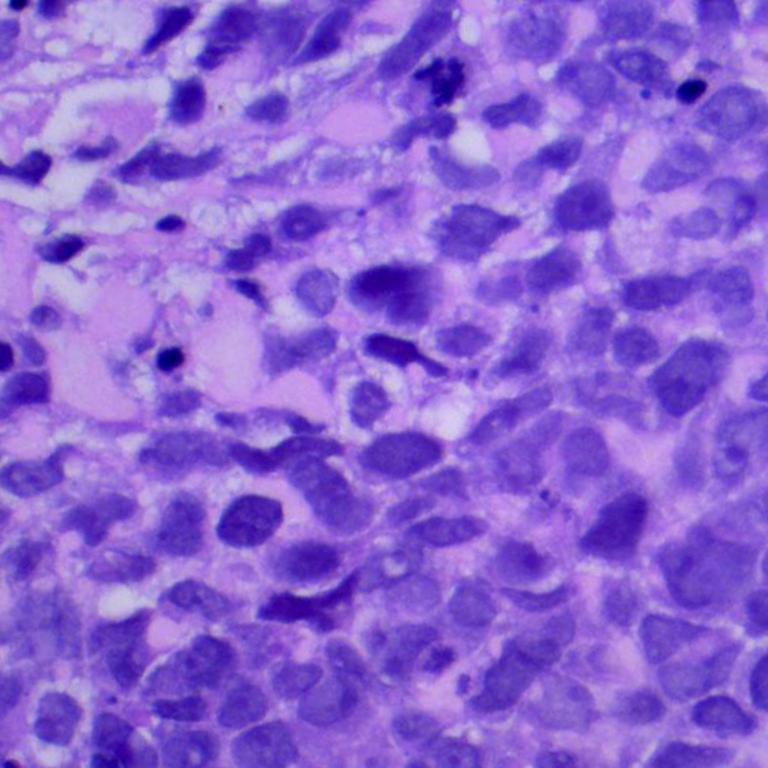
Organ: lung
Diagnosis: squamous carcinomas